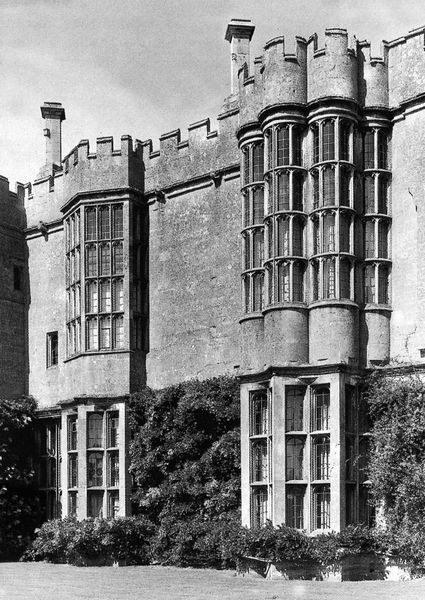
Titel: Gloucestershire, Thornbury Castle, Ausflucht an der Südfront
Standort: Gloucestershire (EU - GB)
Schlagwörter: himmel, fenster, dach, haus, schloss, architektur, stein, gitter, pflanzen, rund, turm, aussicht, mauer, architecture, column, columns, white, window, black, gray, grey, old, wall, windows, picture, floor, plant, gewächs, zinnen, fotografie, burg, eckig, türme, zacken, efeu, cloud, clouds, sky, stone, tree, romanik, building, house, roof, tower, grass, bushes, exterior, garden, plants, black and white, castle, monochrome, glass, photo, walls, brick, bricks, facade, mansion, vertical, bush, home, bay, chimney, pflanzenkübel, shrubs, outdoor, round, photograph, photography, turret, towers, vines, tall, foliage, precipice, b/w, turrets, tre, battlements, hole, film, bays, old building, cylinders, stonework, aussichtstürme, gorund, mullions, crestallated, holed, arrowslit